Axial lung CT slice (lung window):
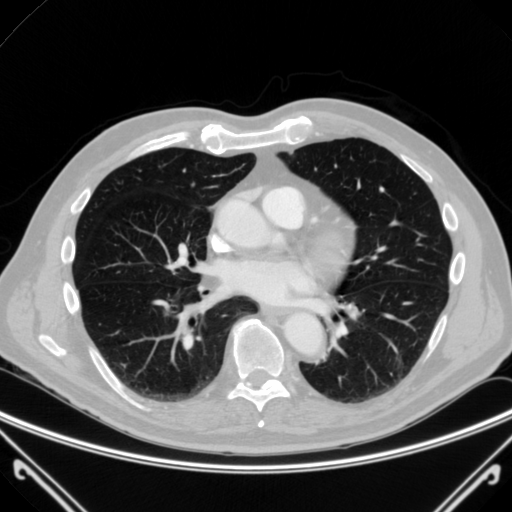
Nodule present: no